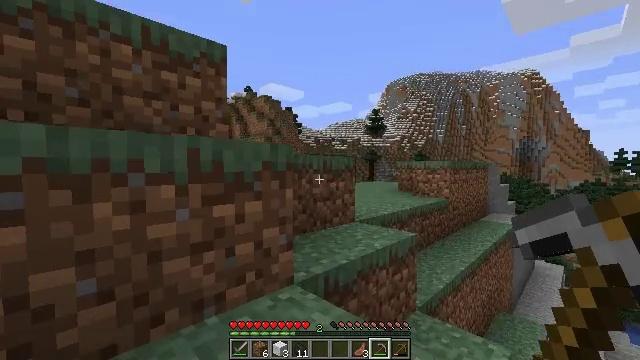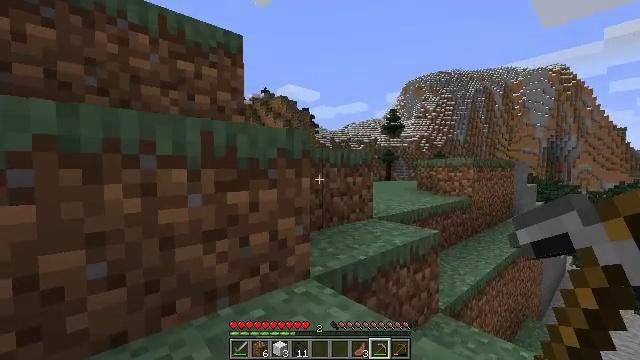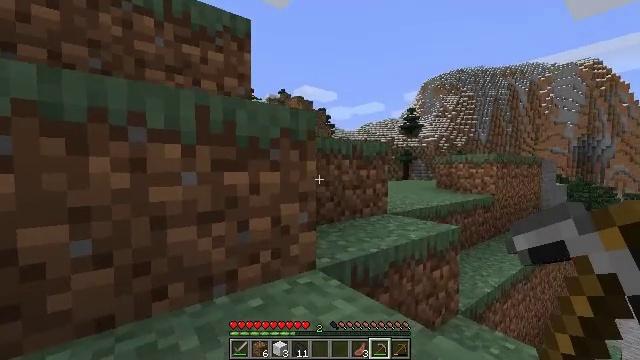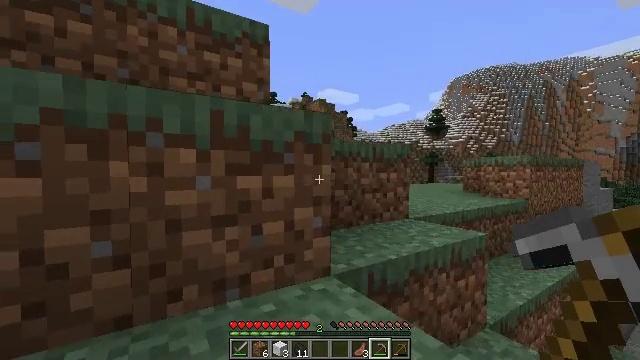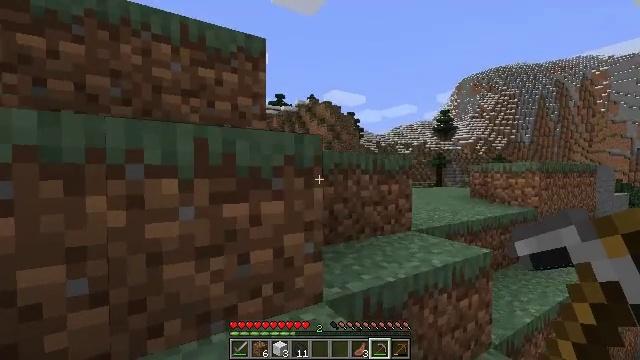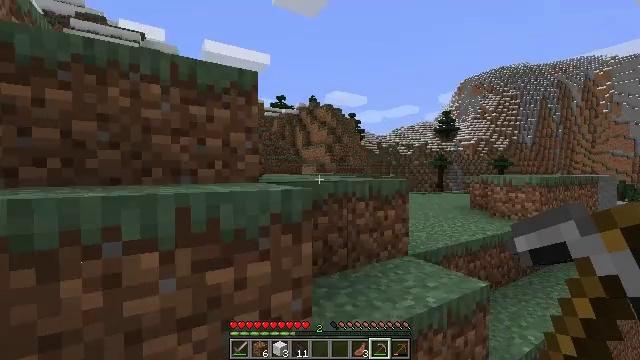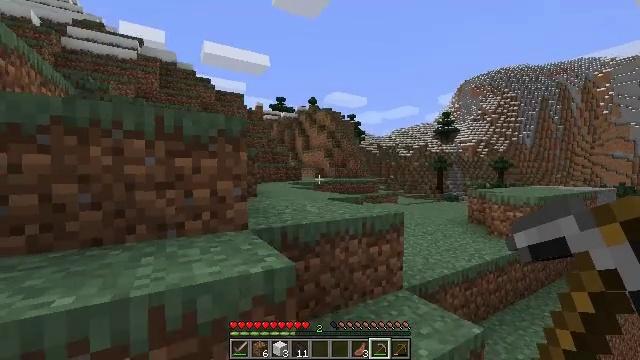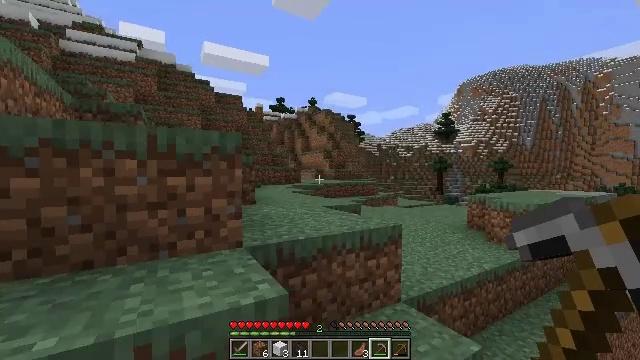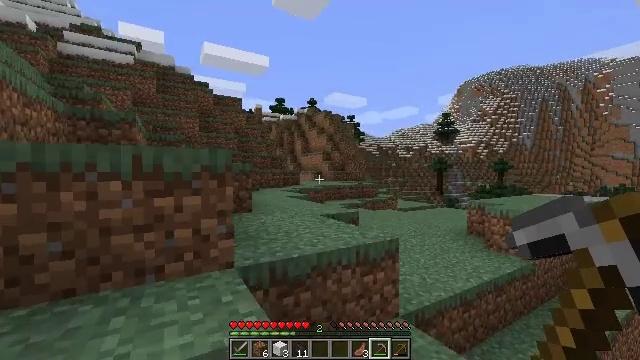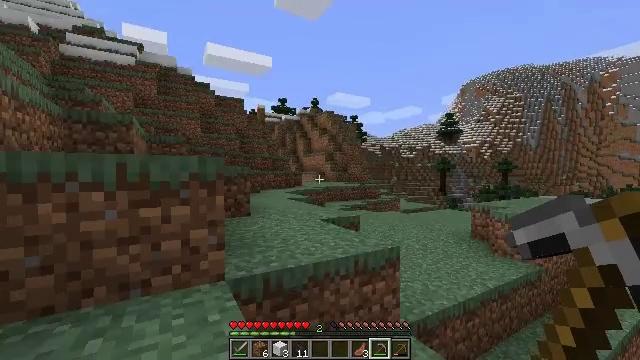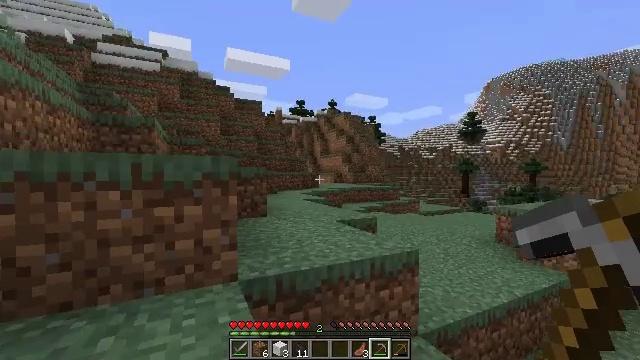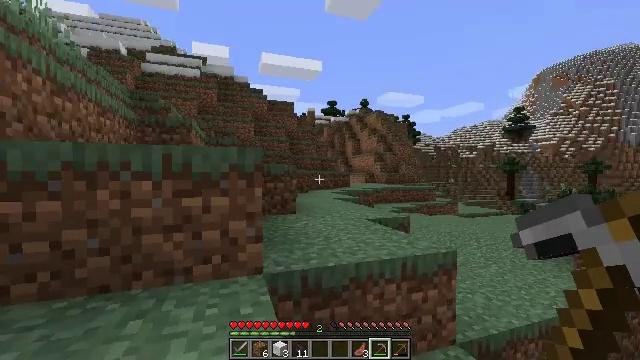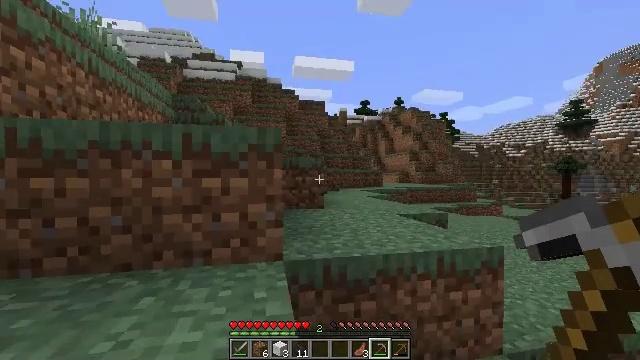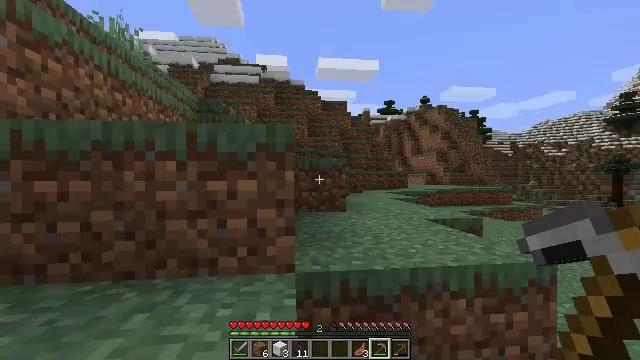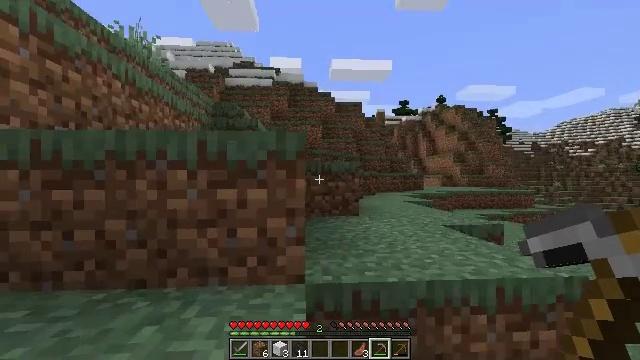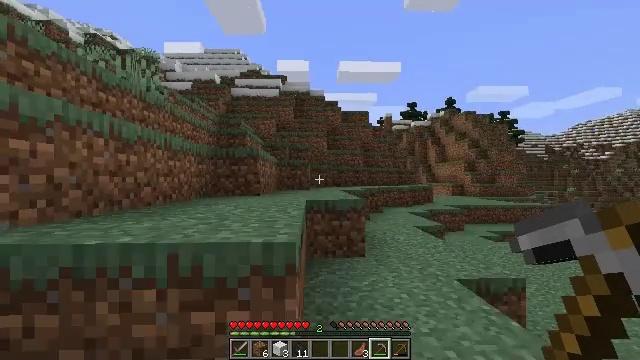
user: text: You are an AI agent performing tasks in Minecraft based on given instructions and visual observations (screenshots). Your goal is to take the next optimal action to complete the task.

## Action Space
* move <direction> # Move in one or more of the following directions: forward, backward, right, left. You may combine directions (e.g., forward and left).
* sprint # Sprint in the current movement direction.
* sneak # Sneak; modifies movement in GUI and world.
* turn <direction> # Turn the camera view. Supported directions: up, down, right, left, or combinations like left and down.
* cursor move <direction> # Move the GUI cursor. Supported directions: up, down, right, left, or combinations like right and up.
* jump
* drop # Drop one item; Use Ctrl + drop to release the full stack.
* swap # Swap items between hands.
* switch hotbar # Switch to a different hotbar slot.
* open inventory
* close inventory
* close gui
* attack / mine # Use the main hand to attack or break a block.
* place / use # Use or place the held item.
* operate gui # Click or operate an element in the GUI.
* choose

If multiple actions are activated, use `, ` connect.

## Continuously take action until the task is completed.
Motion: motion action
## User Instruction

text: Hunt a salmon.
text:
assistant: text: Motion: move forward, turn left, jump
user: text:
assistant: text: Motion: move forward, turn left, jump
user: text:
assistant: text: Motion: move forward, turn left, jump
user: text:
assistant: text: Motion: move forward, turn left, jump
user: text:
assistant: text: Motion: move forward, jump
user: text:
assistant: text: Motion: move forward, jump
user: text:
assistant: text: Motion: move forward, jump
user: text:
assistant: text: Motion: move forward, jump
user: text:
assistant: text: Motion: move forward, jump
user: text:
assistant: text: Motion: move forward, turn left, jump
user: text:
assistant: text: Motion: move forward, turn left, jump
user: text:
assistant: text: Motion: move forward, turn left, jump
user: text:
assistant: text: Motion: move forward, turn left, jump
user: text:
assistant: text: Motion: move forward, turn left, jump
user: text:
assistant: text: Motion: move forward, turn left, jump
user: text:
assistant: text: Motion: move forward, turn left, jump
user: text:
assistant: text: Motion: move forward, turn left, jump
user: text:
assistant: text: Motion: move forward, turn left, jump
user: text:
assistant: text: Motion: move forward, turn left, jump
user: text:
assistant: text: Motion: move forward, turn left, jump
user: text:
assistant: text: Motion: move forward, turn left, jump
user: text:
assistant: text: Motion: move forward, jump
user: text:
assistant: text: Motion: move forward, jump
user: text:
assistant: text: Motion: move forward, jump
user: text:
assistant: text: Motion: move forward, jump
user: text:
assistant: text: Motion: move forward, jump
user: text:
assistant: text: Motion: move forward, jump
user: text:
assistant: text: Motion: move forward, jump
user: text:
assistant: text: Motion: move forward, jump
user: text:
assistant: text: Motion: move forward, turn left, jump